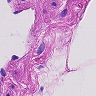
Metastatic tissue present: no